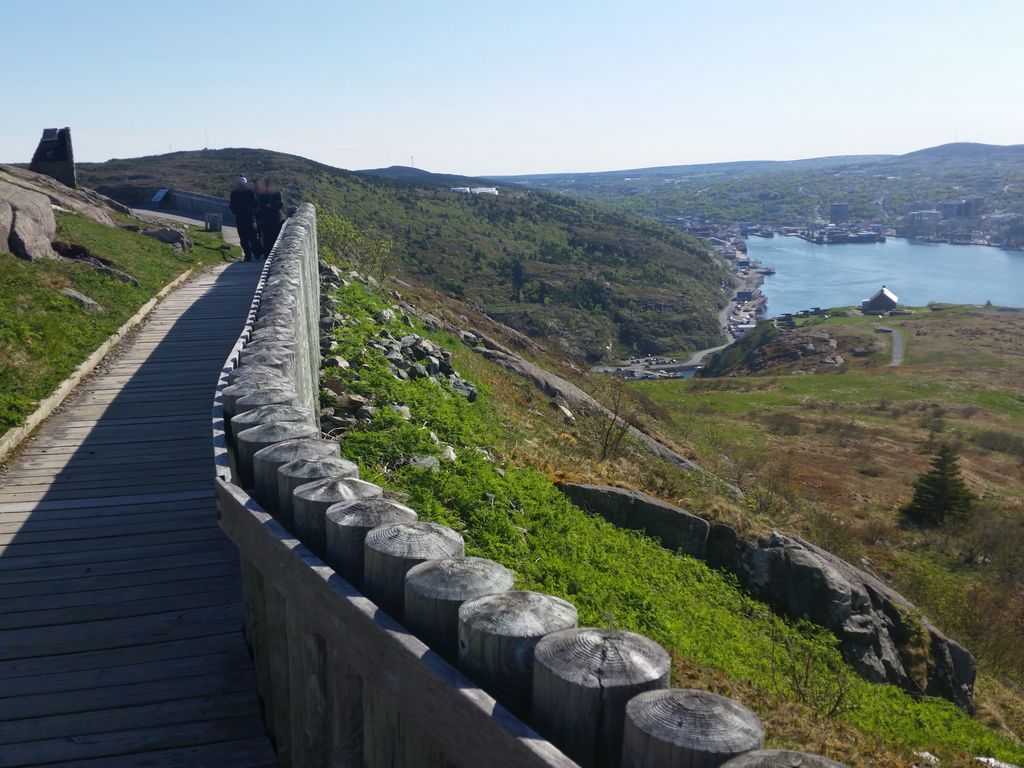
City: st_johns